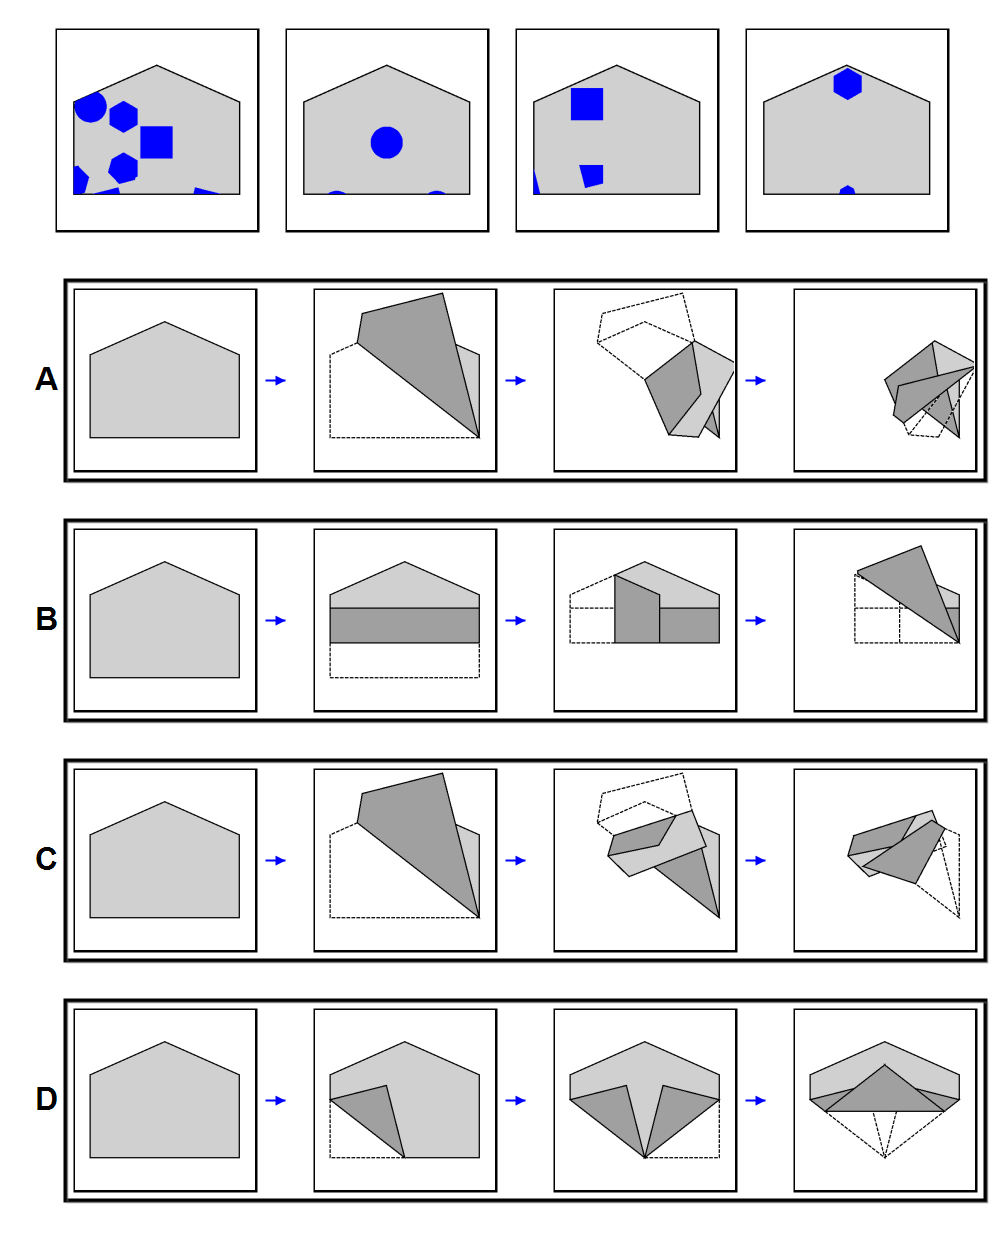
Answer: D